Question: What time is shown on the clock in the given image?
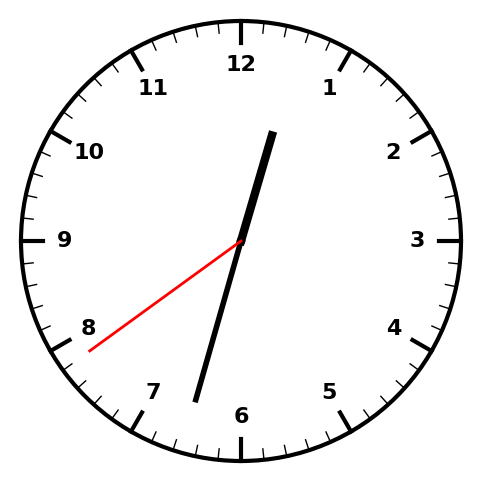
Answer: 12:32:39